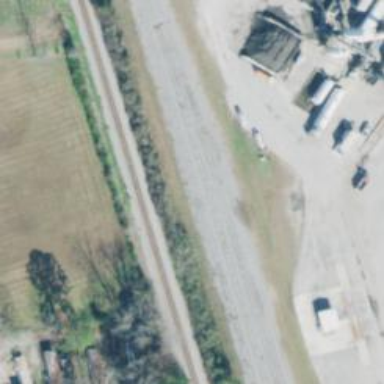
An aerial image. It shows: Rail spur service used for transporting aggregate.